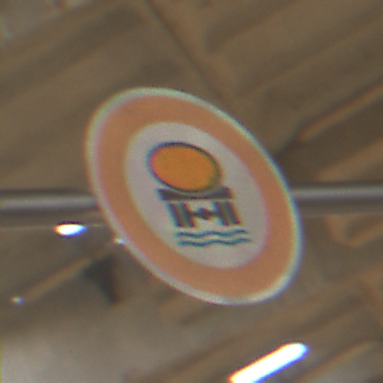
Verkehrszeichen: VerbotFahrzeugeWassergefaehrdenderLadung
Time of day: SunriseSunset
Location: Roofed (Suburban)
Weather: Clear
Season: NotSpecified
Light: Natural